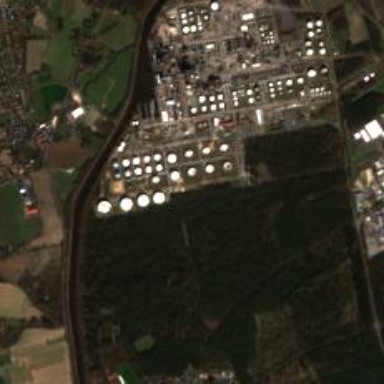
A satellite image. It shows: Industrial area with refinery.